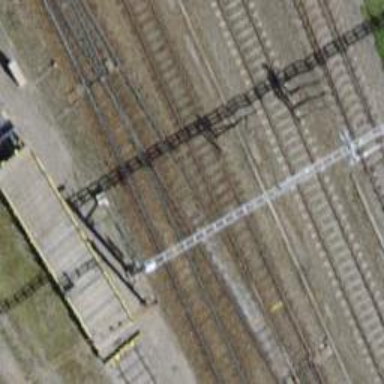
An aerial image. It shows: Railway switch.